Interaction volume radius: 5 \u00c5
Interaction volume height: 10 \u00c5
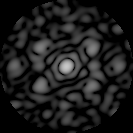
Disorder parameter: 0.6931